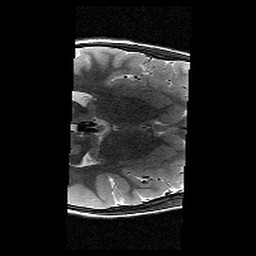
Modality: T2w
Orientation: axial
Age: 11
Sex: female
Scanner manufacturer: siemens
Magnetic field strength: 3 T
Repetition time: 9.23 s
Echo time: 0.067 s